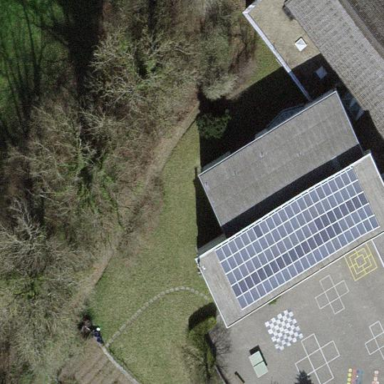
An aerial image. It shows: Solar photovoltaic panel generator.